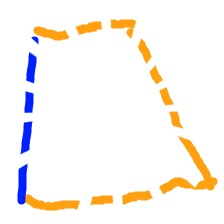
Shape: trapezoid